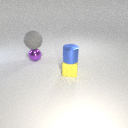
small purple metal sphere to the left of small yellow rubber cube